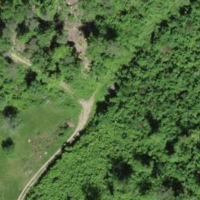
EUNIS habitat code: 24
Species observed at this site:
Polygonia c-album
Medicago lupulina
Heterogaster urticae